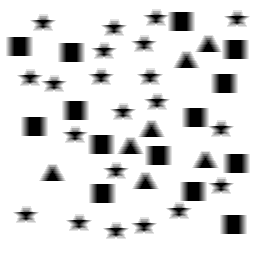
Squares: 14
Triangles: 7
Stars: 21
Total shapes: 42